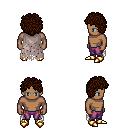
a pixel art fantasy rpg character, male body template, human, dark skin, gray tattered cape, magenta pants, brown curly afro hairstyle, gold boots, four views (front, back, left, right), 2x2 character sprite sheet, small pixel art, hard edges, no anti-aliasing